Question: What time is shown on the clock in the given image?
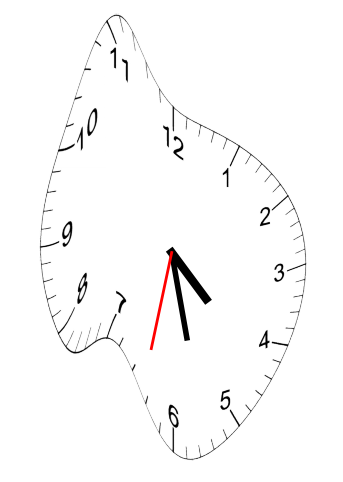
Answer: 04:27:32